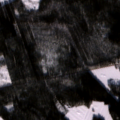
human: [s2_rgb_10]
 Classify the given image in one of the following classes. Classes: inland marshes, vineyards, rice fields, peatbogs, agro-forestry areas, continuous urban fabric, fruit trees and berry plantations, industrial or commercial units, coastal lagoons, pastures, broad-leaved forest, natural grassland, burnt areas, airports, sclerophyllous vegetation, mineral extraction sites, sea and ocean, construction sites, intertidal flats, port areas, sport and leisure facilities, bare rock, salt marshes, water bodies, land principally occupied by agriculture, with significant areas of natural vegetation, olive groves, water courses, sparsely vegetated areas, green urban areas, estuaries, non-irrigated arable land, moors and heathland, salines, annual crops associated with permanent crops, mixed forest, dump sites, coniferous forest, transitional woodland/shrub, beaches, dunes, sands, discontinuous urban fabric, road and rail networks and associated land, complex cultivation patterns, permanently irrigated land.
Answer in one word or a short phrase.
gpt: non-irrigated arable land, coniferous forest